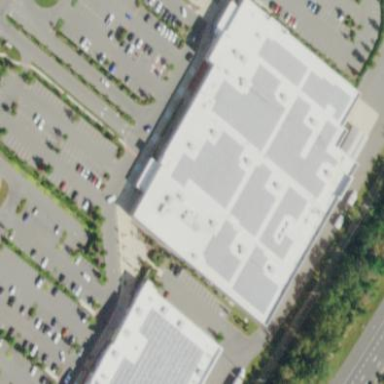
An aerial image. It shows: Retail building housing department store.